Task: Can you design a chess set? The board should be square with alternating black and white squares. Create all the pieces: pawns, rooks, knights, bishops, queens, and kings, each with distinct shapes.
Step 5293:
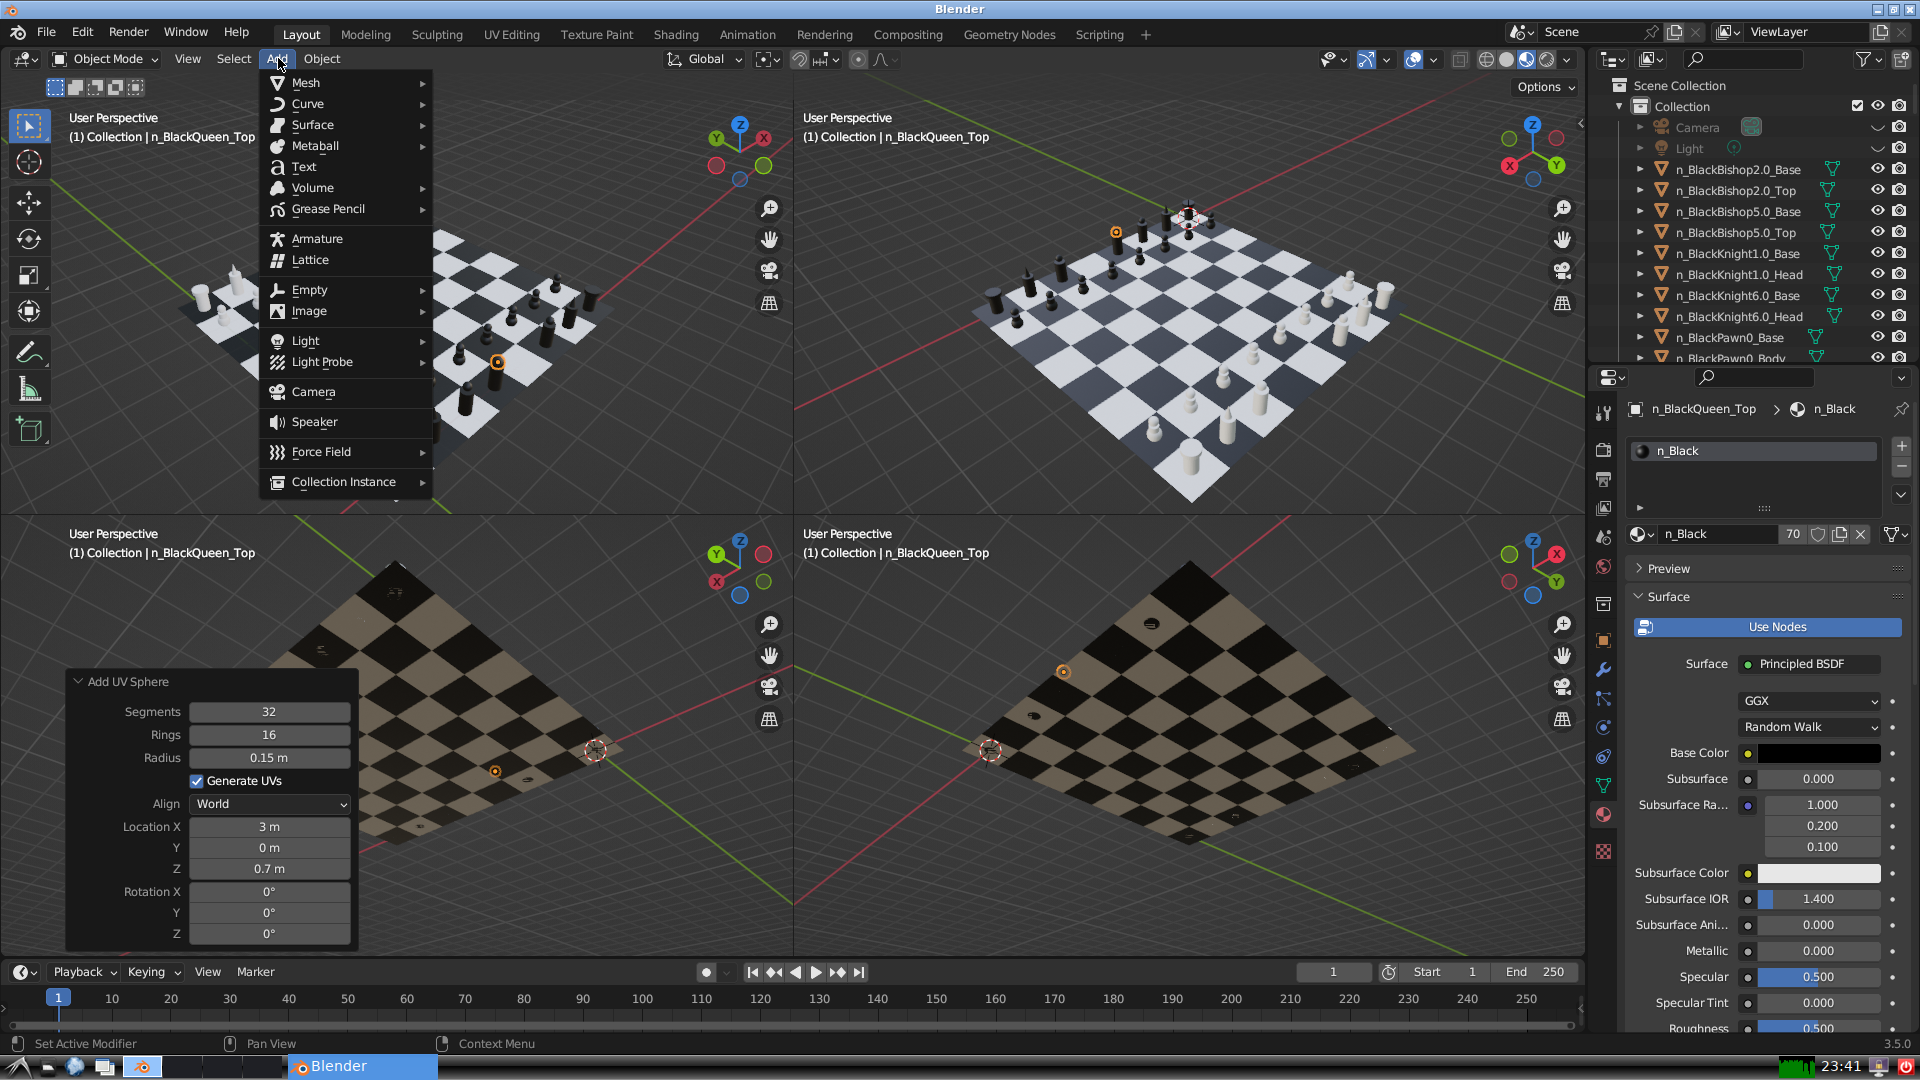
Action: {"mouse_move": [304, 84]}